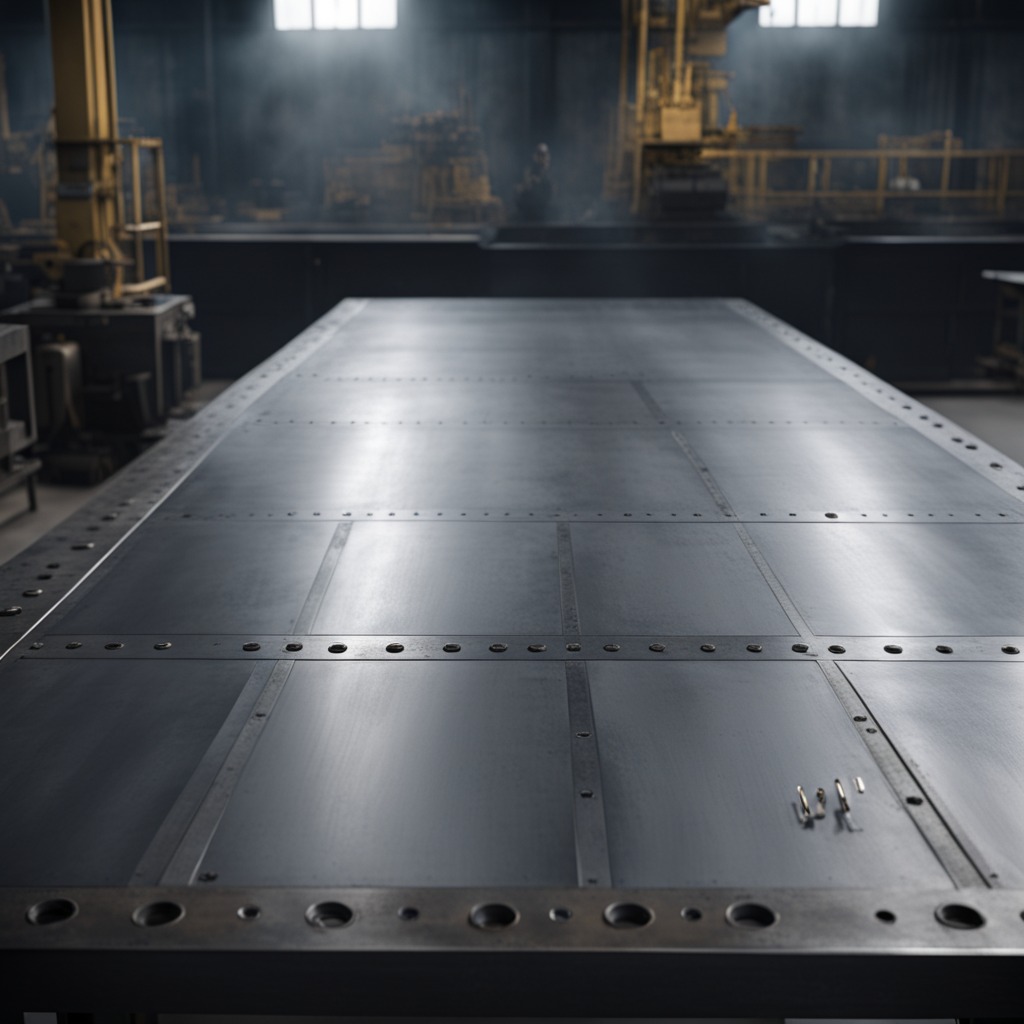
A coiled metal spring lies on a cold steel table in a mining workshop.